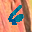
Label: 6